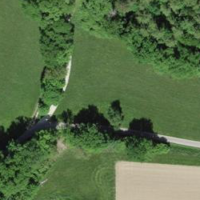
EUNIS habitat code: 24
Species observed at this site:
Melittis melissophyllum